Interaction volume radius: 5 \u00c5
Interaction volume height: 25 \u00c5
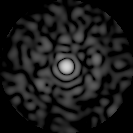
Disorder parameter: 0.8037